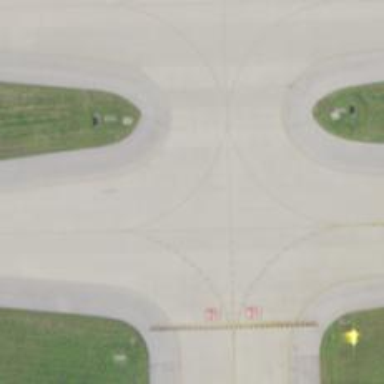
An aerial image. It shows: View of taxiway at the airport.